Question: I'm trying to verify credit card on (<URL>.
List of params I've got from 'According to 3.4.1 Verifying credit cards (creditcardcheck)' and '3.1.2 Standard parameter' section of documentation PAYONE_Platform_Client_API_EN.pdf (you can request it here <URL>.
1. I calculate the hash value of (aid, api_version, mid, mode, portalid, responsetype, request, storecarddata) (Python) and pass it to client side.
'''
# build hash on server side:
import hmac
import hashlib
params = {
'aid': '123456',
'api_version': '3.12',
'mid': '123456',
'mode': 'test',
'portalid': '<PHONE>',
'responsetype': 'JSON',
'request': 'creditcardcheck',
'storecarddata': 'yes'
}
message = ''.join([params[k] for k in sorted(params)])
return hmac.new(b'some-secret-key!', msg=message.encode('utf-8'), digestmod=hashlib.sha384).hexdigest()
'''
1. and then do JSONP (why here is no CORS and RESTful API?) request to with additional params (cardcvc2, cardexpiredate, cardpan, cardtype) and hash that I got from serverside:
> <URL>
1. get result:
> {
"customermessage": "An error occured while processing this transaction (wrong parameters).",
"errorcode": "2007",
"errormessage": "Hash incorrect",
"status": "ERROR" }
I'm using python 3.5 and angular2.
What I'm doing wrong here?
# PS:
- <URL>
# PPS:
The hash method has been chosen in the web interface: <URL>

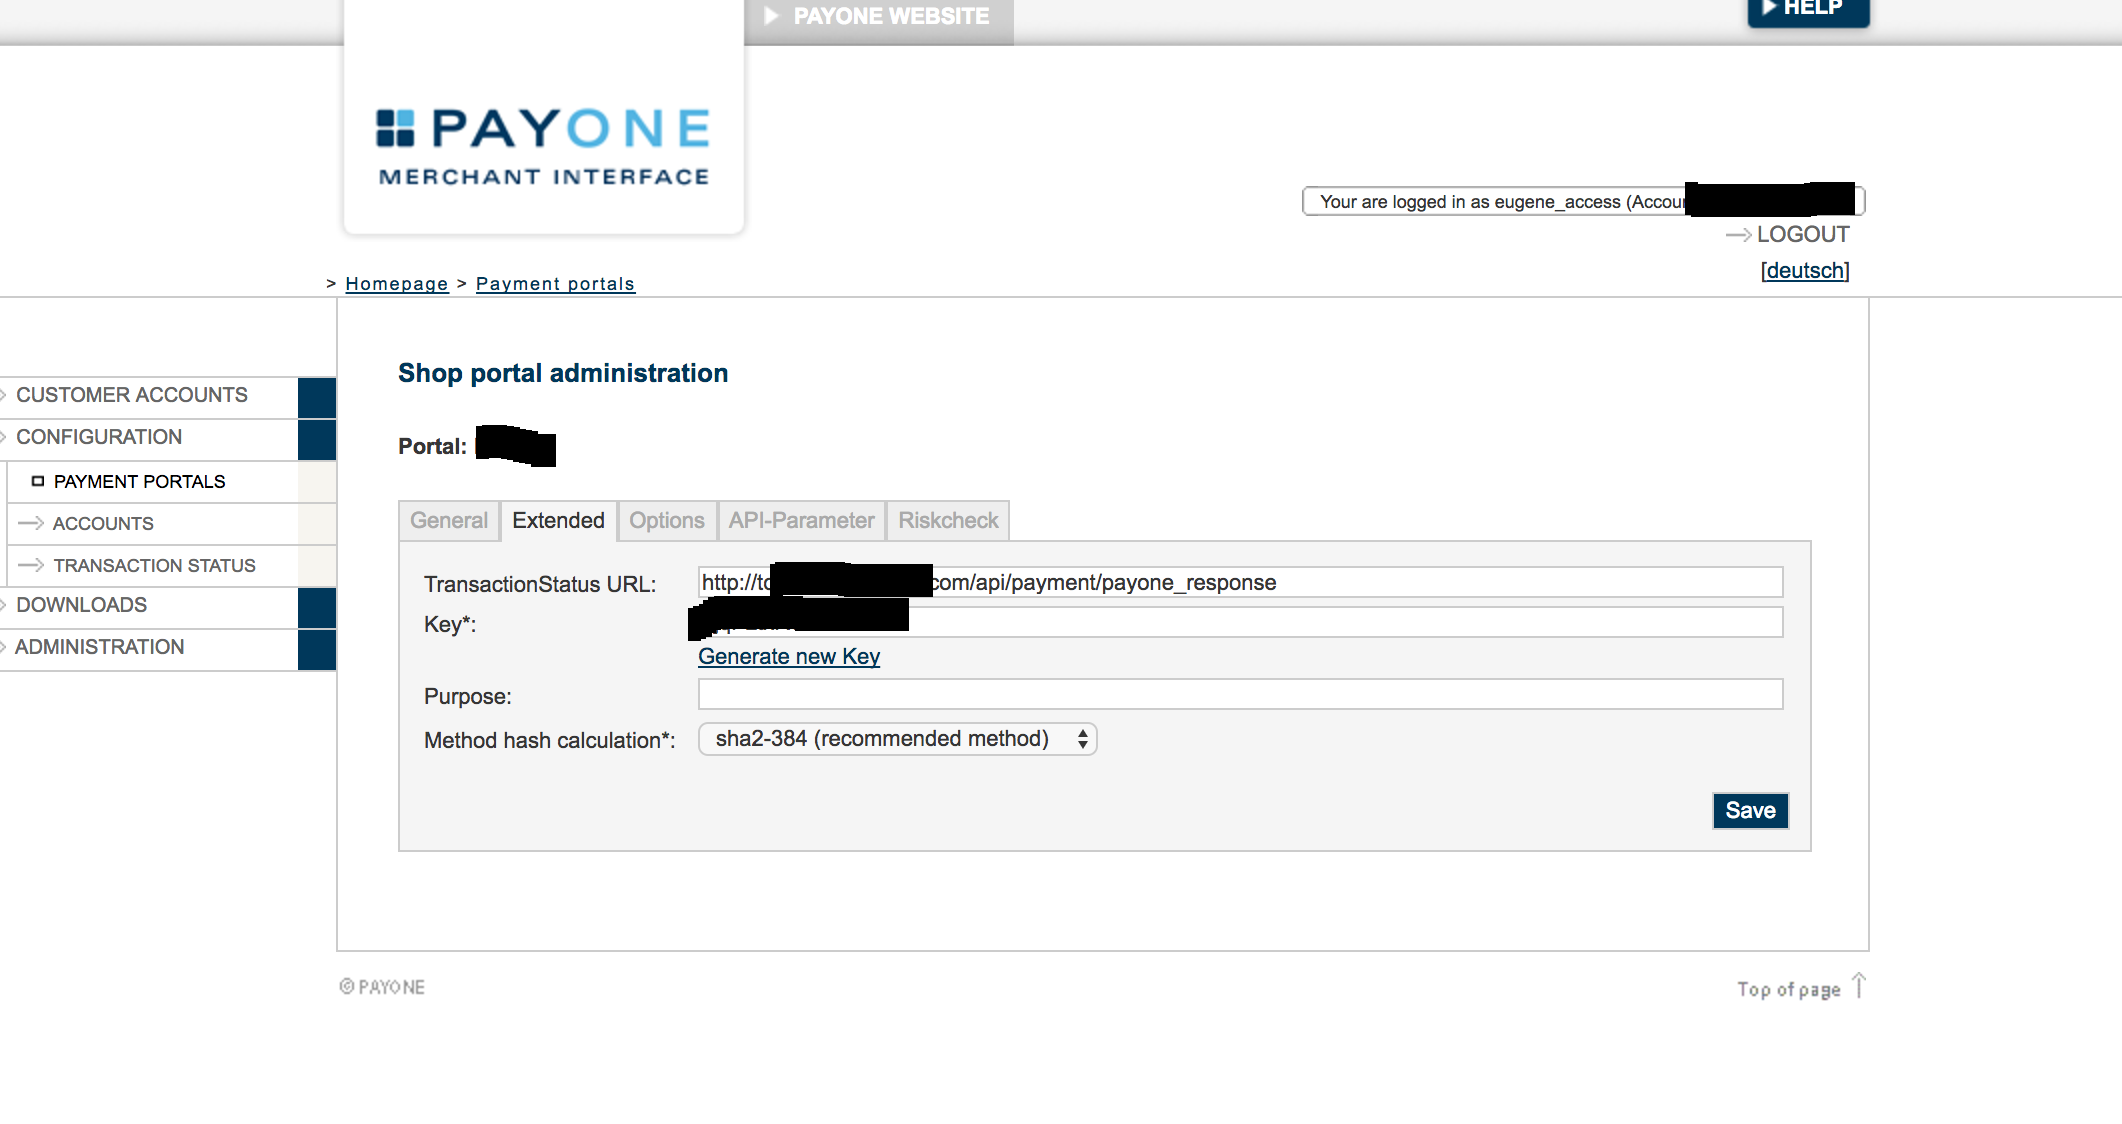
Answer: Solution is call endpoint without 'api_version' parameter:
'''
# build hash on server side:
import hmac
import hashlib
params = {
'aid': '123456',
# 'api_version': '3.12',
'mid': '123456',
'mode': 'test',
'portalid': '<PHONE>',
'responsetype': 'JSON',
'request': 'creditcardcheck',
'storecarddata': 'yes'
}
message = ''.join([params[k] for k in sorted(params)])
return hmac.new(b'some-secret-key!', msg=message.encode('utf-8'), digestmod=hashlib.sha384).hexdigest()
'''
# PS
In the same time 'api_version' is noted as required parameter at section '3.1.2 Standard parameter' and as parameter that should be hashed at section '3.1.4 Calculation of the HASH value'. So it looks like type in documentation.